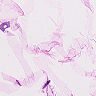
Metastatic tissue present: no